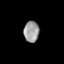
Tissue: prostate
Cell type: Myeloid cells
Senescence score: 0.7285
Nuclear area (px): 317
Mean DAPI intensity: 155.044